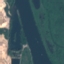
Label: River